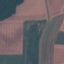
Land use / land cover: AnnualCrop